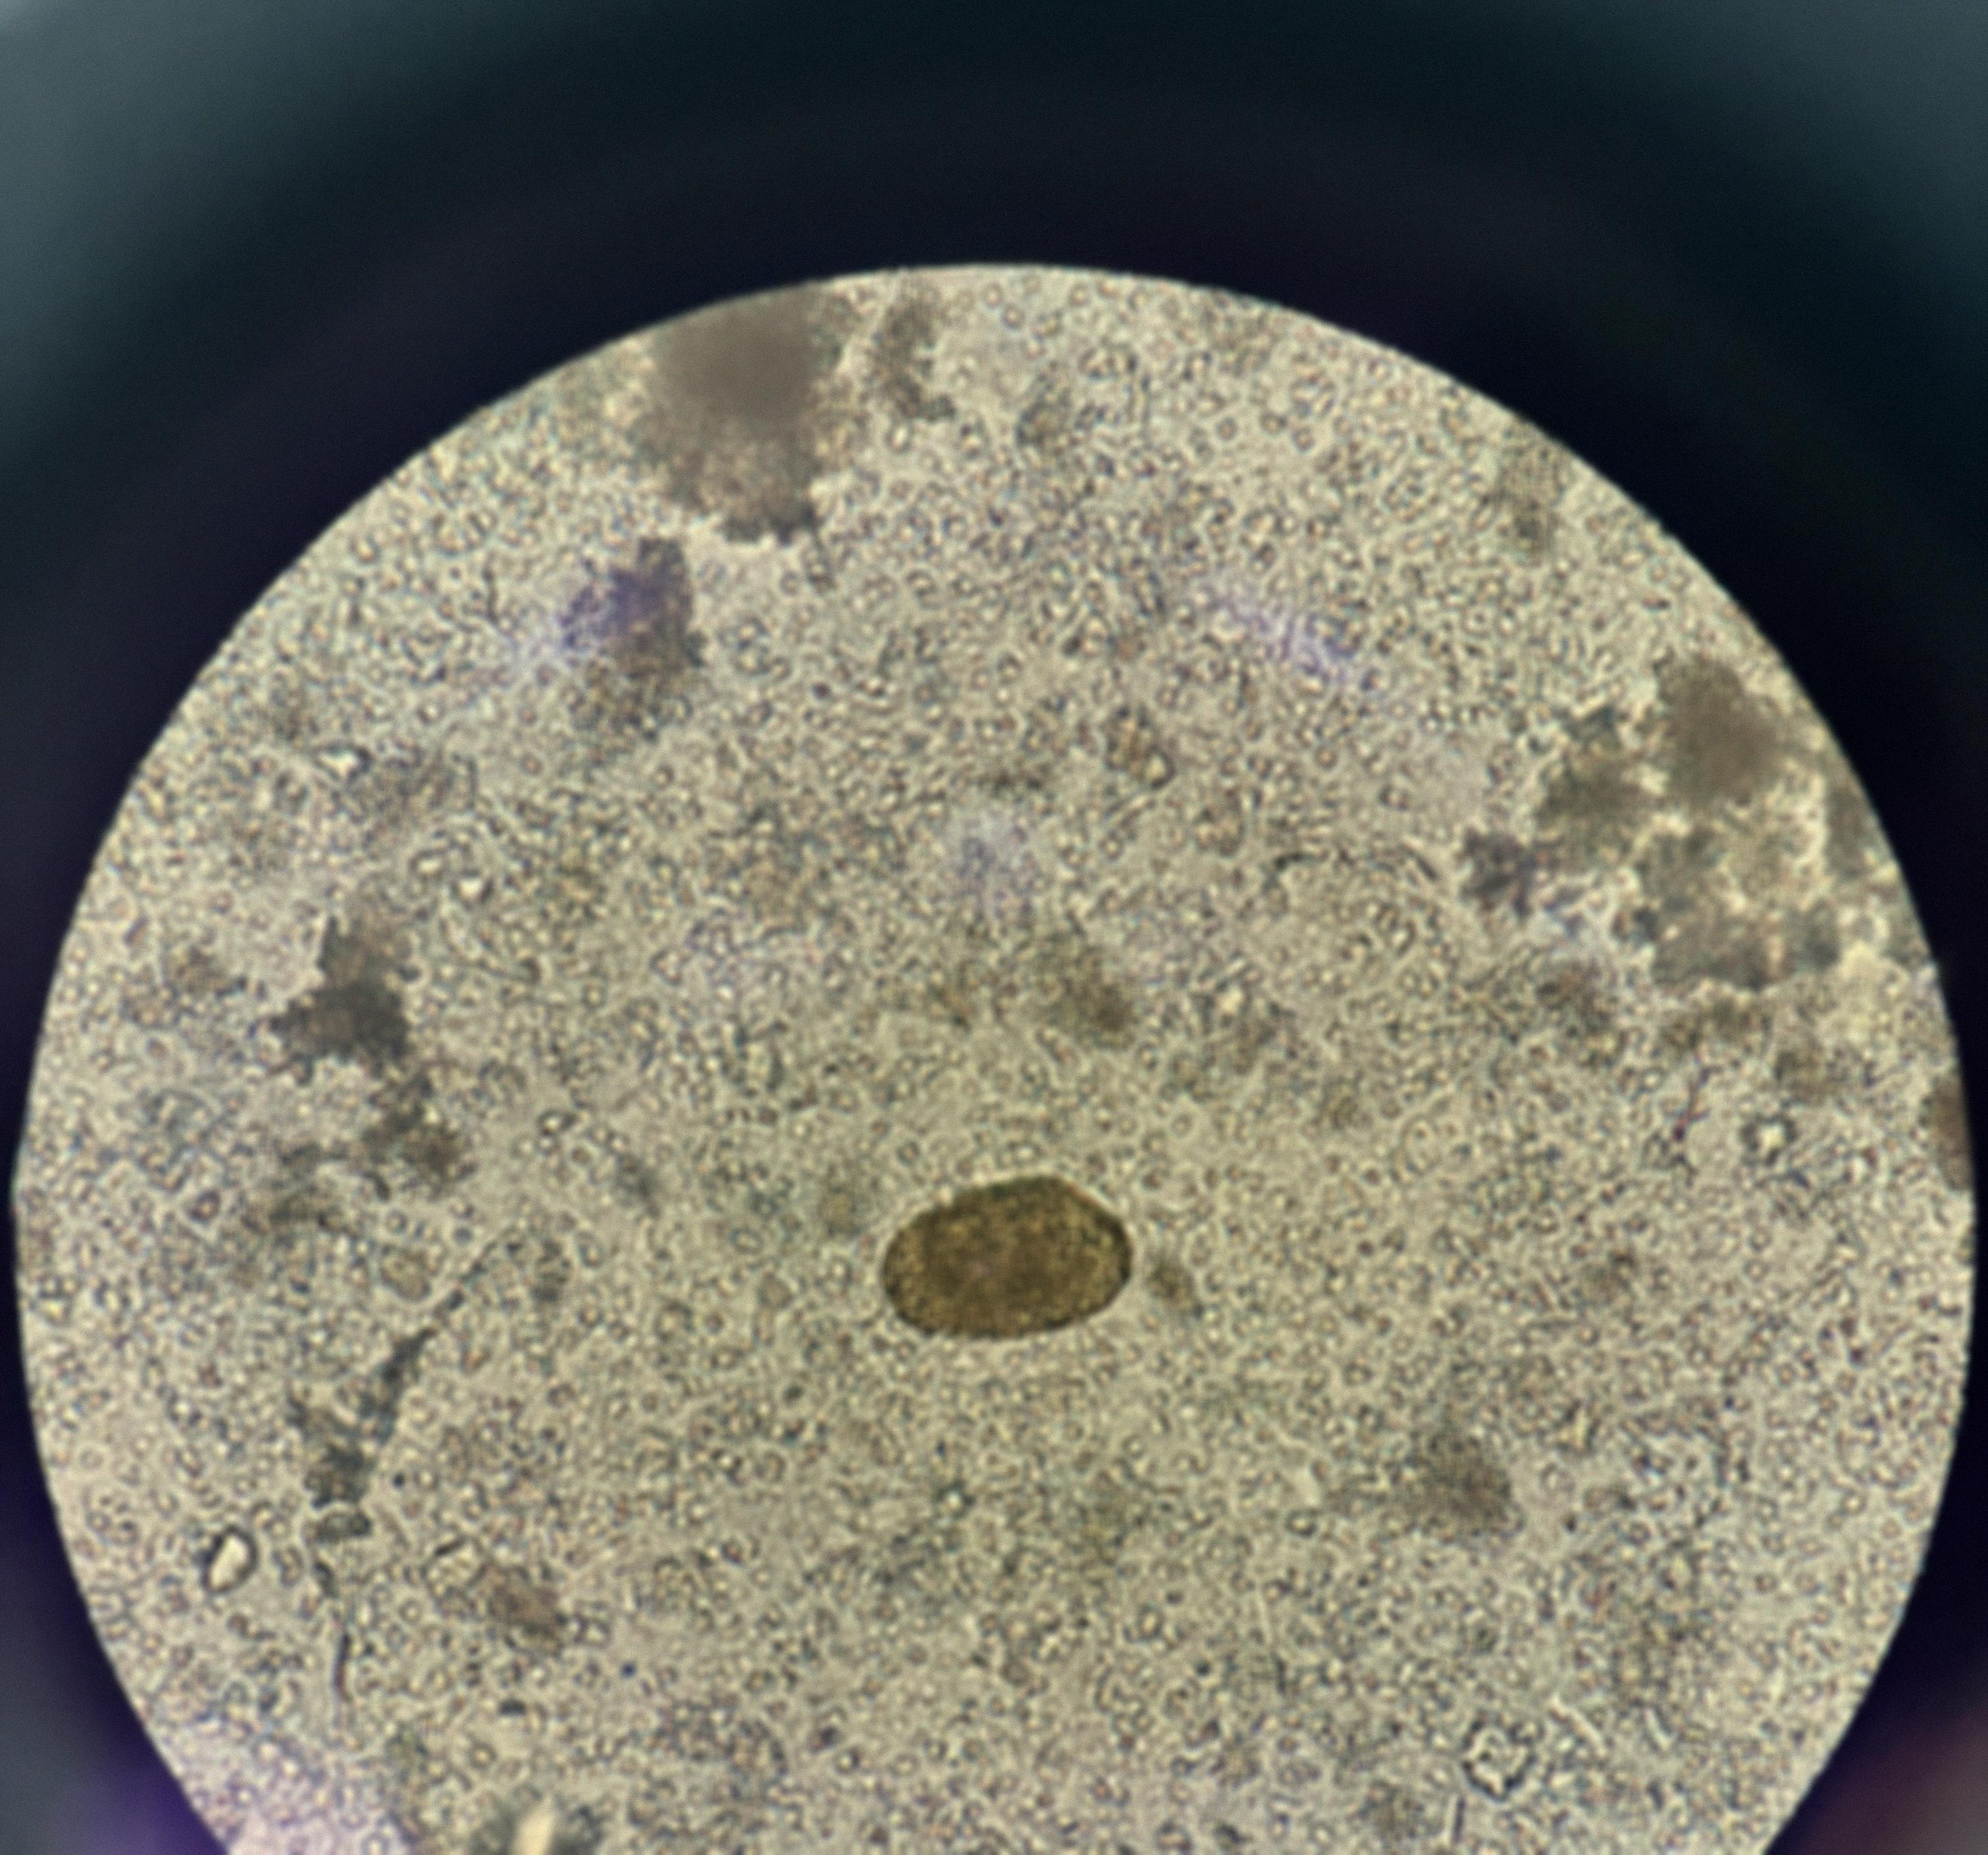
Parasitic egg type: Paragonimus spp